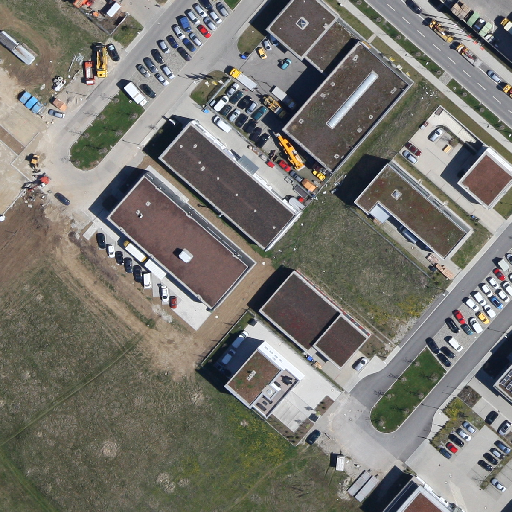
Referring expression: building along the road